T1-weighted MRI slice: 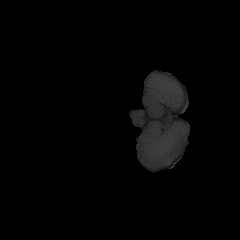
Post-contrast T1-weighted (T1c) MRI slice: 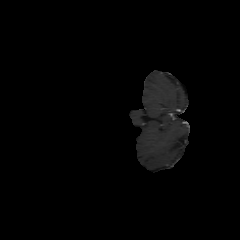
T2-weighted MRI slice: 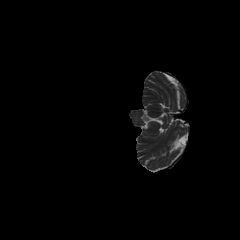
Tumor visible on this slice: no